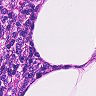
Metastatic tissue present: no